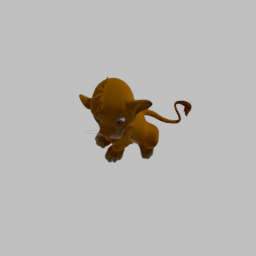
Label: decoration